Question: I'm having a hell of a time with a SQLite issue. I recently discovered an ambiguous column name issue in one of the views in my app's local database. It has been reeking havoc on some parts of my code and now that I have found it I want to know why Xcode / Objective C / the SQLite engine doesn't seem to report that as a SQL error?
I have code that reports against SQLite when other errors are reported (see below). But it doesn't capture the ambiguous column problem.
Bottom line, is there any way to capture a warning message from SQLite such as "ambiguous column name" from the sqlite3_prepare_v2 call?
'''
@try
{
//Prepare the SQL statement
int sqlStatus = sqlite3_prepare_v2(dbConnection, [sqlString UTF8String], -1, &sqlStatement, nil);
if(sqlStatus == SQLITE_OK)
{
//Do work
}
else
{
//Something went wrong
NSLog(@"SQL PREPARE ERROR:%s
SQL String:%@", sqlite3_errmsg(dbConnection), sqlString);
}
}
@catch (NSException *exception)
{
NSLog(@"SQL ERROR: %@:%@
SQL String:%@", exception.name, exception.reason, sqlString);
}
'''
I guess my biggest question is why, when I run the sqlite in Terminal on my mac, I get the error below, but when I run the code, all the steps come back as SQLITE_ROW.

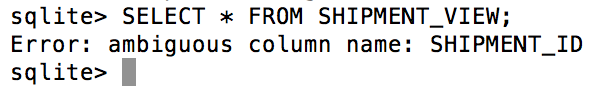
Answer: Your call to 'sqlite3_prepare_v2' is perfectly formed. It's completely valid C and therefore completely valid Objective-C. That's why there's no compiler error or warning. Xcode's analysis is tightly bound to the compiler's (that's why Apple has been sponsoring LLVM; there's no point having two separate things both processing syntax) so it doesn't have a separate opinion.
The <URL> says:
> *ppStmt is left pointing to a compiled prepared statement that can be executed using sqlite3_step(). If there is an error, *ppStmt is set to
NULL. [...]On success, the sqlite3_prepare() family of routines return SQLITE_OK;
otherwise an error code is returned.
You're testing against 'SQLITE_OK' so presumably your statement is valid SQL even if nonsensical. That's seemingly all SQLite is checking.
What you apparently want is an analyser for SQL other than merely a "well done: syntax is valid". I don't think SQLite offers that. Sorry for the unhelpful answer.
Addendum: what you should potentially be doing is checking the result of 'sqlite3_step'; that'll indicate whether an error occurred while actually attempting to run your statement. All 'prepare' is going to flag up is errors in parsing it. I would dare guess that the ambiguous column name error occurs only when SQLite goes to inspect to the table, which doesn't happen until the attempt is made to process.
(and: your try/catch block is redundant; SQLite is plain C and won't throw Objective-C exceptions).